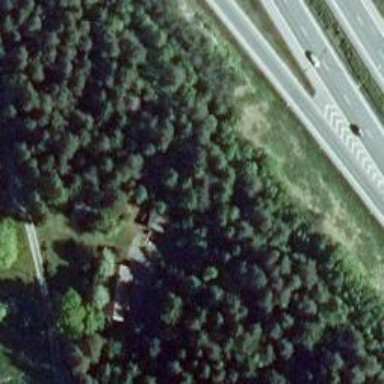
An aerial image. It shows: Path.